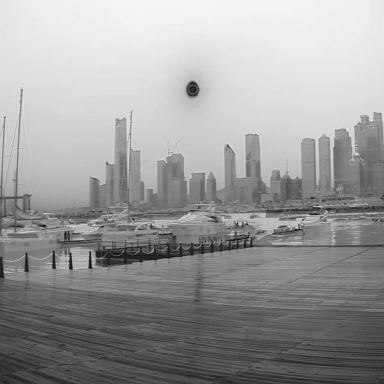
There are four canoes in the infrared image.